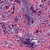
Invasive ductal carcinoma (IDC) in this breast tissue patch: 1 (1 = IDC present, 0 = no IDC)